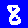
Digit: 8